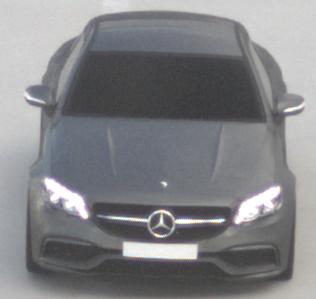
Make: Mercedes-Benz
Model: C 43 AMG
Detailed model: C-Class (205) AMG Limousine
Model produced from: 2016/10
Model produced until: 2018/04
Doors: 4
Color: gray
Road condition: dry road
Daytime: morning or afternoon
Contrast: low contrast